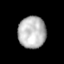
Tissue: lung
Cell type: Endothelial cells
Senescence score: 0.6571
Nuclear area (px): 865
Mean DAPI intensity: 184.482